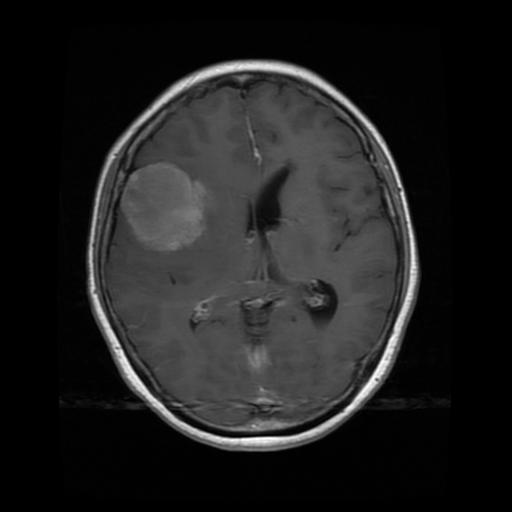
Label: meningioma